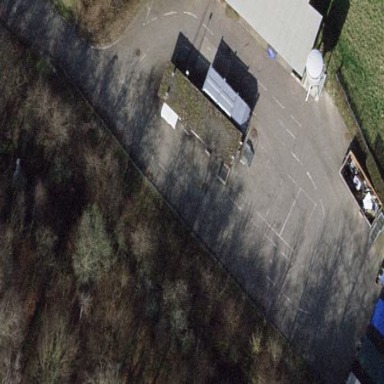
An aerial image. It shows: Recycling center surrounded by fence.